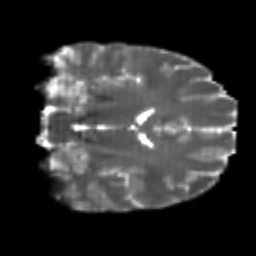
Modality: T2w
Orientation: coronal
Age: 25
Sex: male
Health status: healthy
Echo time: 0.074 s